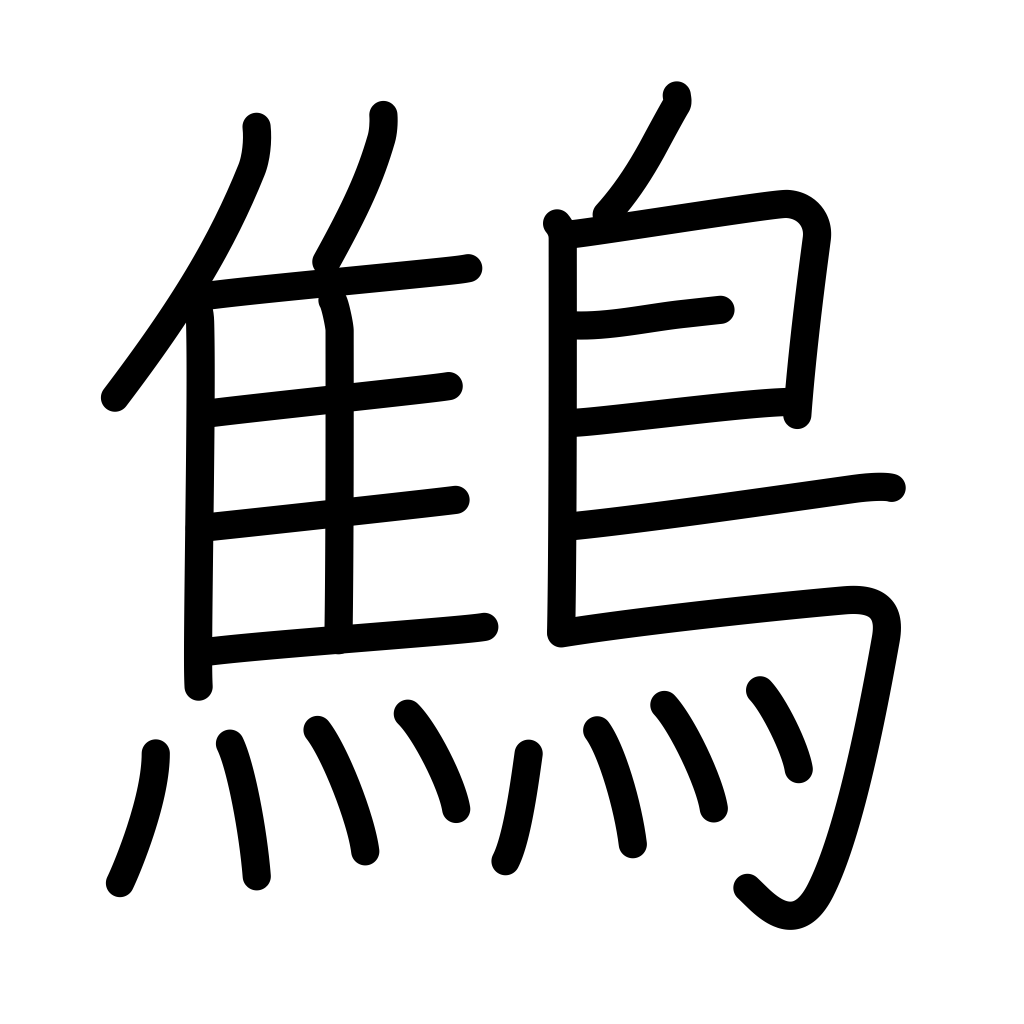
Meaning: wren